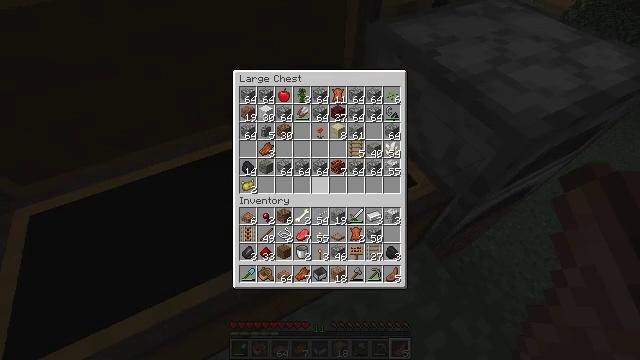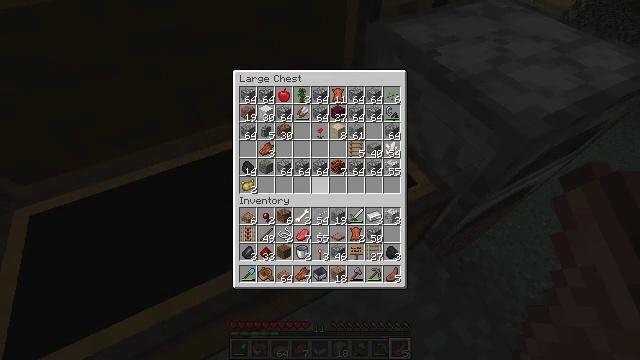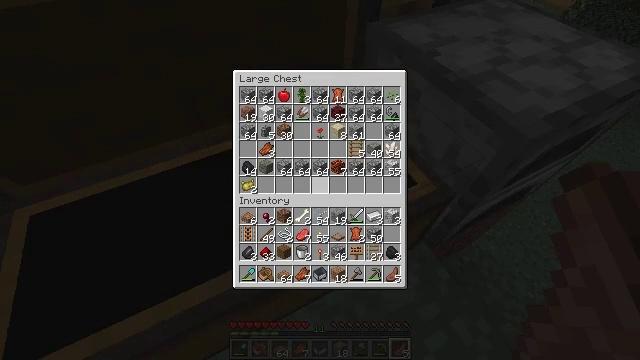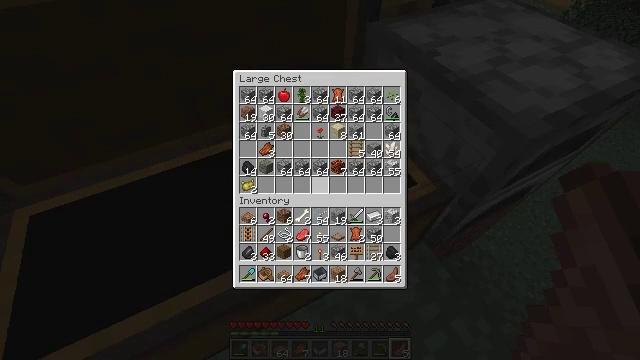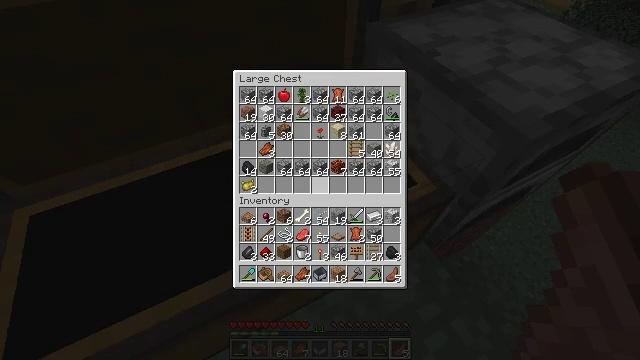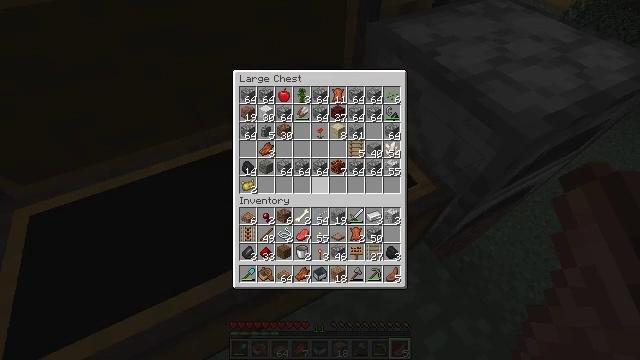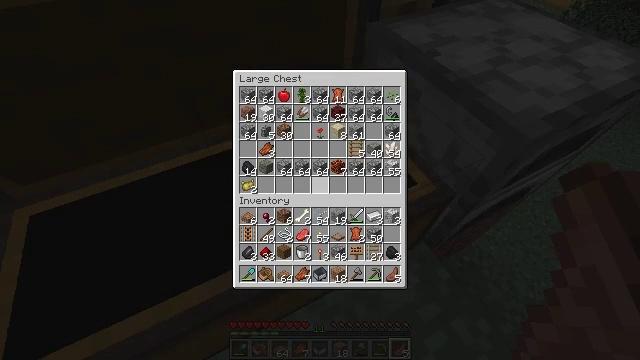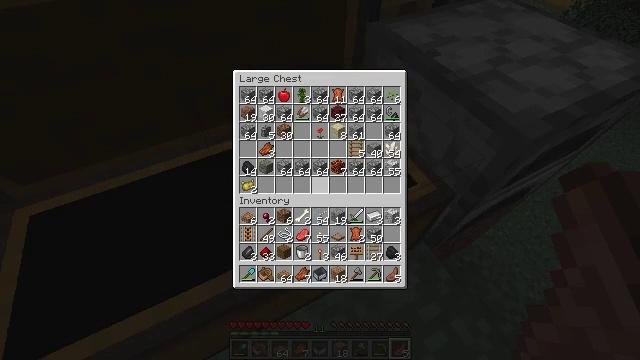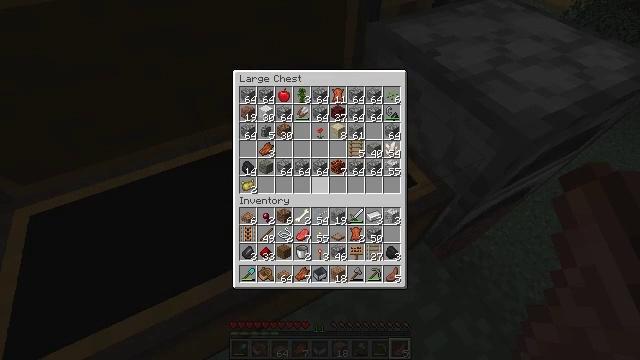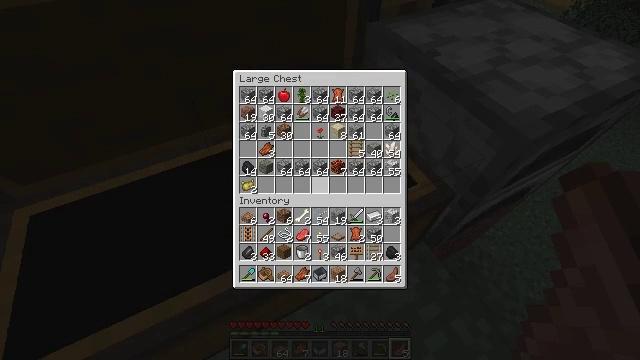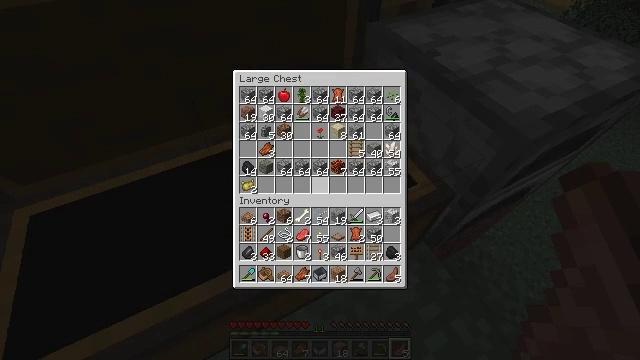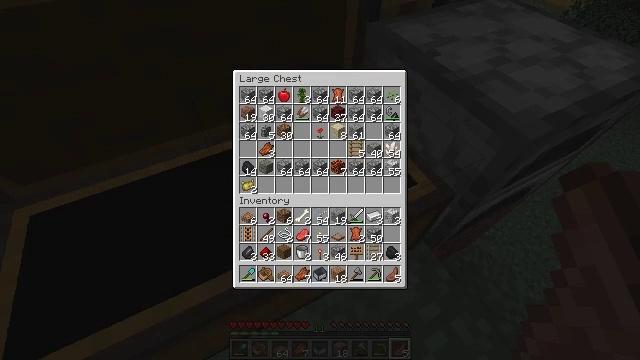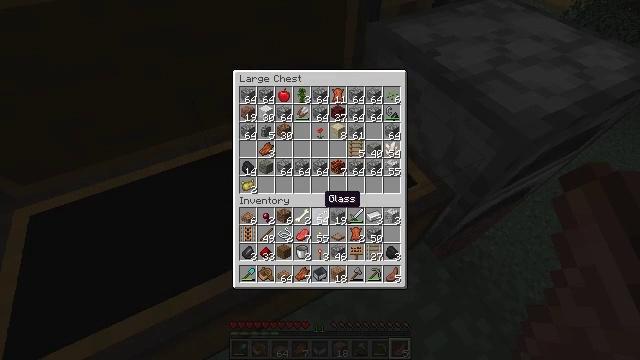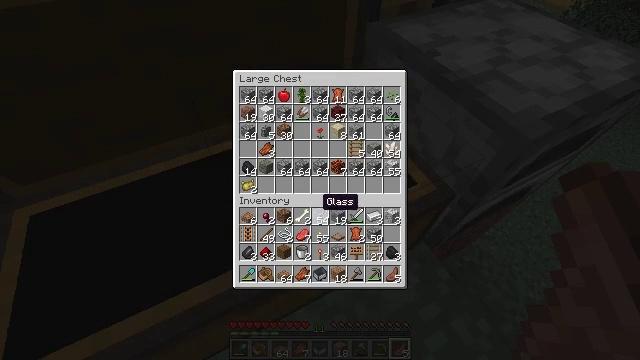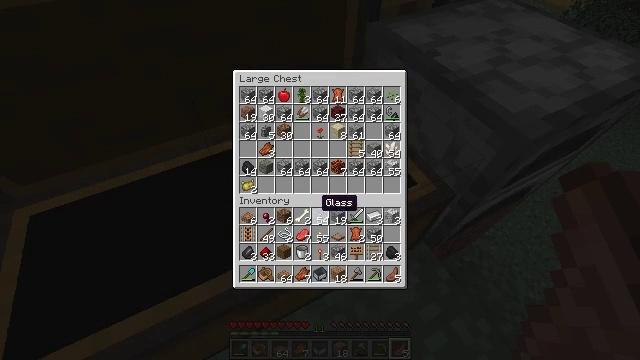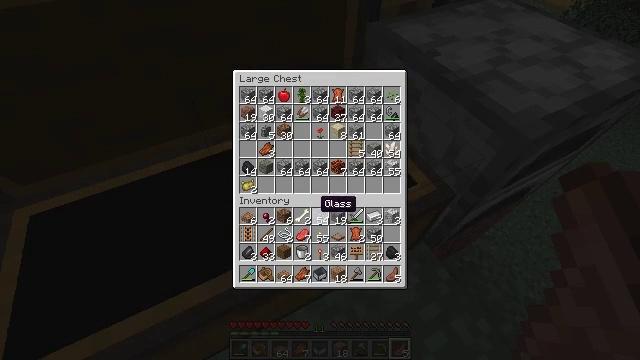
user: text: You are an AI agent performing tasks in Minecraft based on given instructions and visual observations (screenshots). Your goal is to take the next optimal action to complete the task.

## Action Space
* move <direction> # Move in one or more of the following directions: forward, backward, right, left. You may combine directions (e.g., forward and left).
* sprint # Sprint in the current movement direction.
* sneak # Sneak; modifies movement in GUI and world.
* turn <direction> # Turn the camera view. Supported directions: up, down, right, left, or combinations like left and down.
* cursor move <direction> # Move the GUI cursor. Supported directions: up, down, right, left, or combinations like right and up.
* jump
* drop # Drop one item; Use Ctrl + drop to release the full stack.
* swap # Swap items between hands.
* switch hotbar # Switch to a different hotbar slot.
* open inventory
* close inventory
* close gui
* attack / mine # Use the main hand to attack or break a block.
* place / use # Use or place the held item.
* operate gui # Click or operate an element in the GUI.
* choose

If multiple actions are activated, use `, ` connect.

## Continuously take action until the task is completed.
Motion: motion action
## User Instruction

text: Make a jungle fence gate with jungle planks and sticks.
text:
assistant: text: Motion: no_op
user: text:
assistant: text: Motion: no_op
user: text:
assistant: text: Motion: no_op
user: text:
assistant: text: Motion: no_op
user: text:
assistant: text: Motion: no_op
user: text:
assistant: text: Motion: no_op
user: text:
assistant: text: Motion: no_op
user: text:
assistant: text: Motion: no_op
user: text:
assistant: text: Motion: no_op
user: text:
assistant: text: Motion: sneak, cursor move down
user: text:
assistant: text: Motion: sneak, cursor move down
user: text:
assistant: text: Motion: sneak
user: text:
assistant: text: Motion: sneak
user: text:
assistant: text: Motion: sneak
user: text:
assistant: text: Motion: sneak
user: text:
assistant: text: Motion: sneak
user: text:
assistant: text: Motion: sneak
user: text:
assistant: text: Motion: sneak
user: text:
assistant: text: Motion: sneak, cursor move right
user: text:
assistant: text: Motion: sneak, cursor move right
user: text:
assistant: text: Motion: sneak
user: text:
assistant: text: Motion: sneak
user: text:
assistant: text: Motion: sneak
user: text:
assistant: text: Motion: sneak
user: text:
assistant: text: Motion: sneak
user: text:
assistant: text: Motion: sneak
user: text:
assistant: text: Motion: sneak
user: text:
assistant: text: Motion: sneak, operate gui
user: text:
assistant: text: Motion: sneak, operate gui
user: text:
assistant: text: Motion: sneak, cursor move down